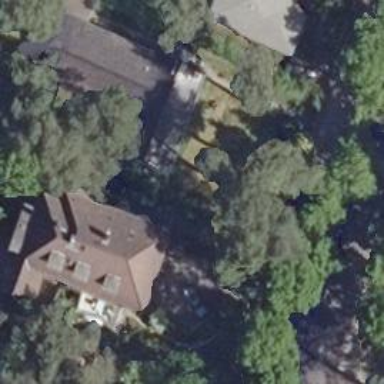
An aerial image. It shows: Detached building.